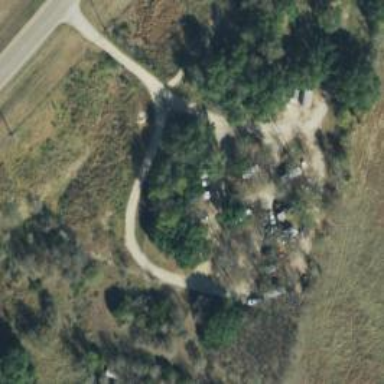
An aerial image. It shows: Caravan site for tourism.